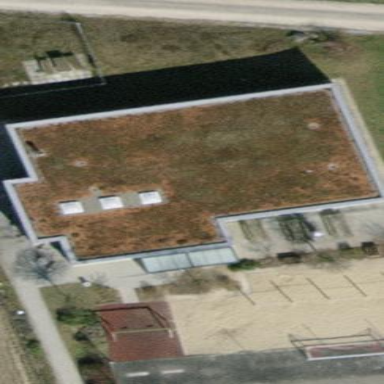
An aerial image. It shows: Kindergarten building.